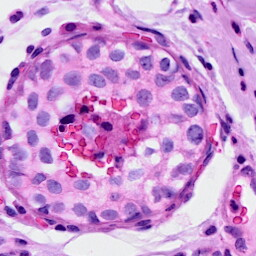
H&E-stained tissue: Breast